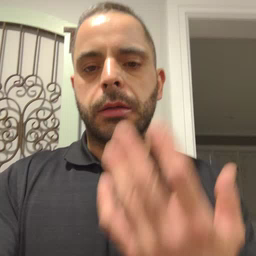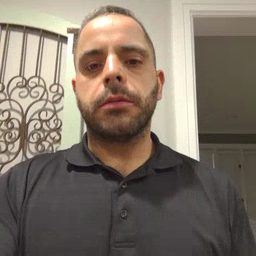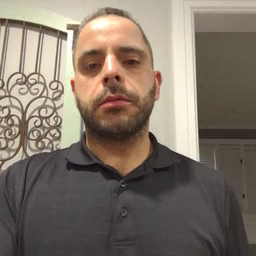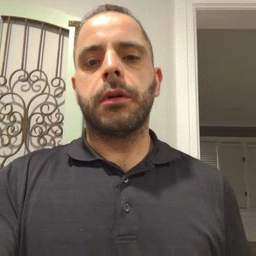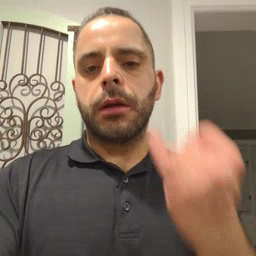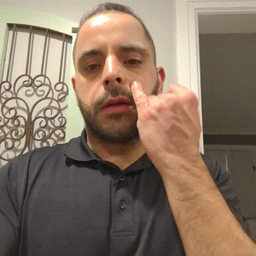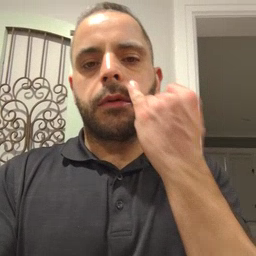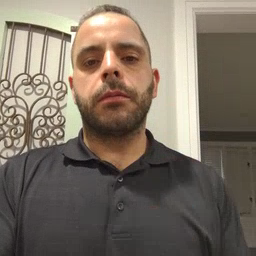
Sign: if